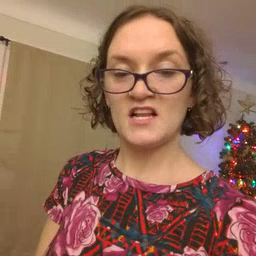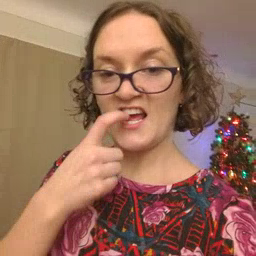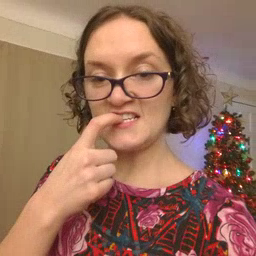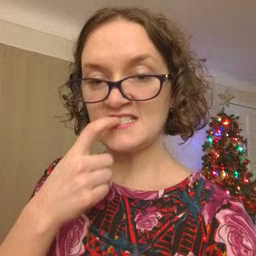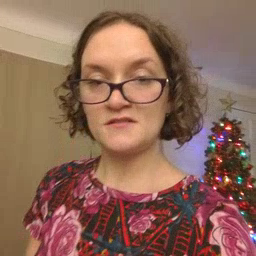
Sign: glasswindow